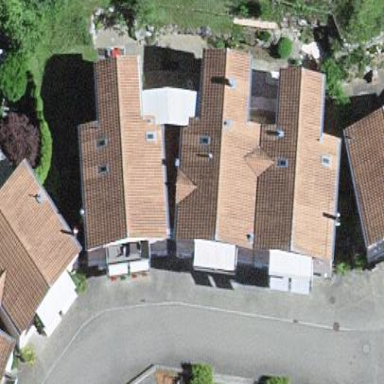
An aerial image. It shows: Residential building.